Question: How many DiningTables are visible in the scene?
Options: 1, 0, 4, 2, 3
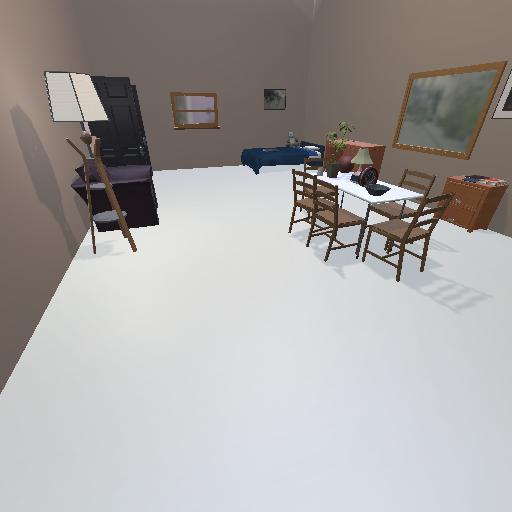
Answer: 1